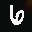
Label: 6